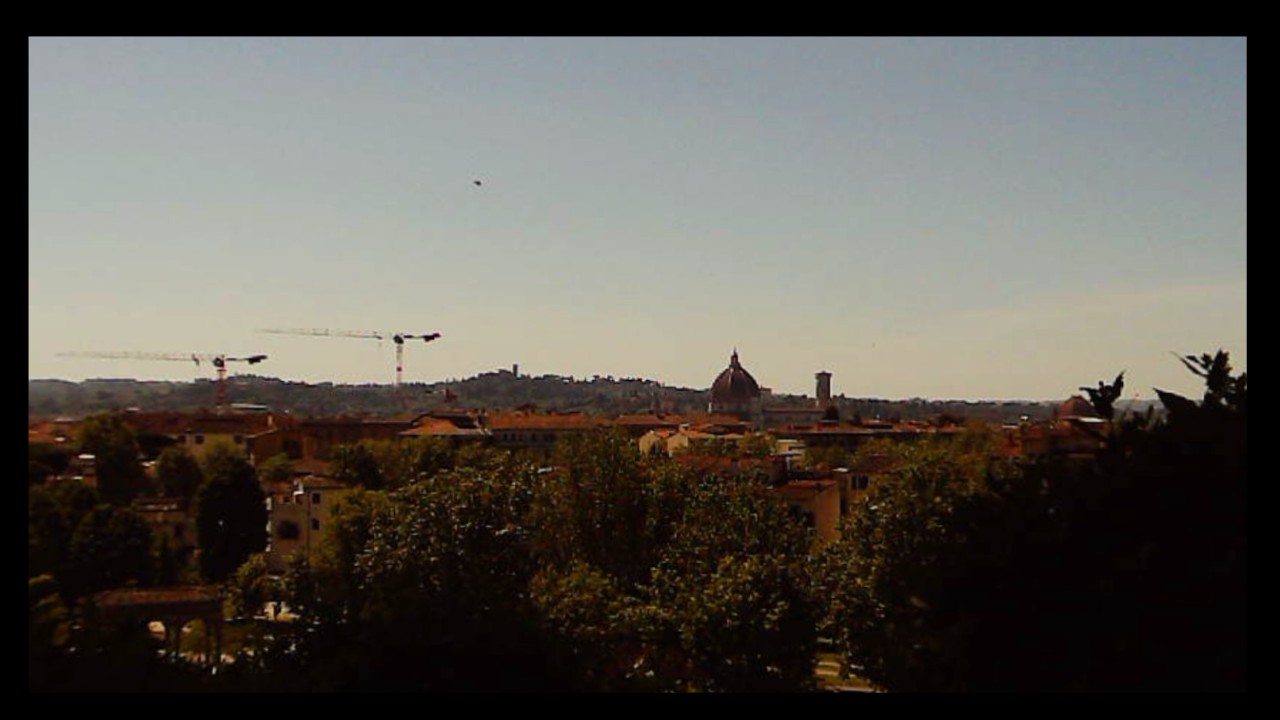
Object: DarwinFPV cineape20